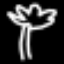
Label: palm tree